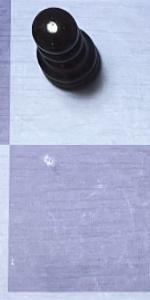
Label: Empty